Interaction volume radius: 5 \u00c5
Interaction volume height: 20 \u00c5
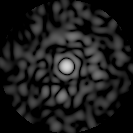
Disorder parameter: 0.8647